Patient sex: M
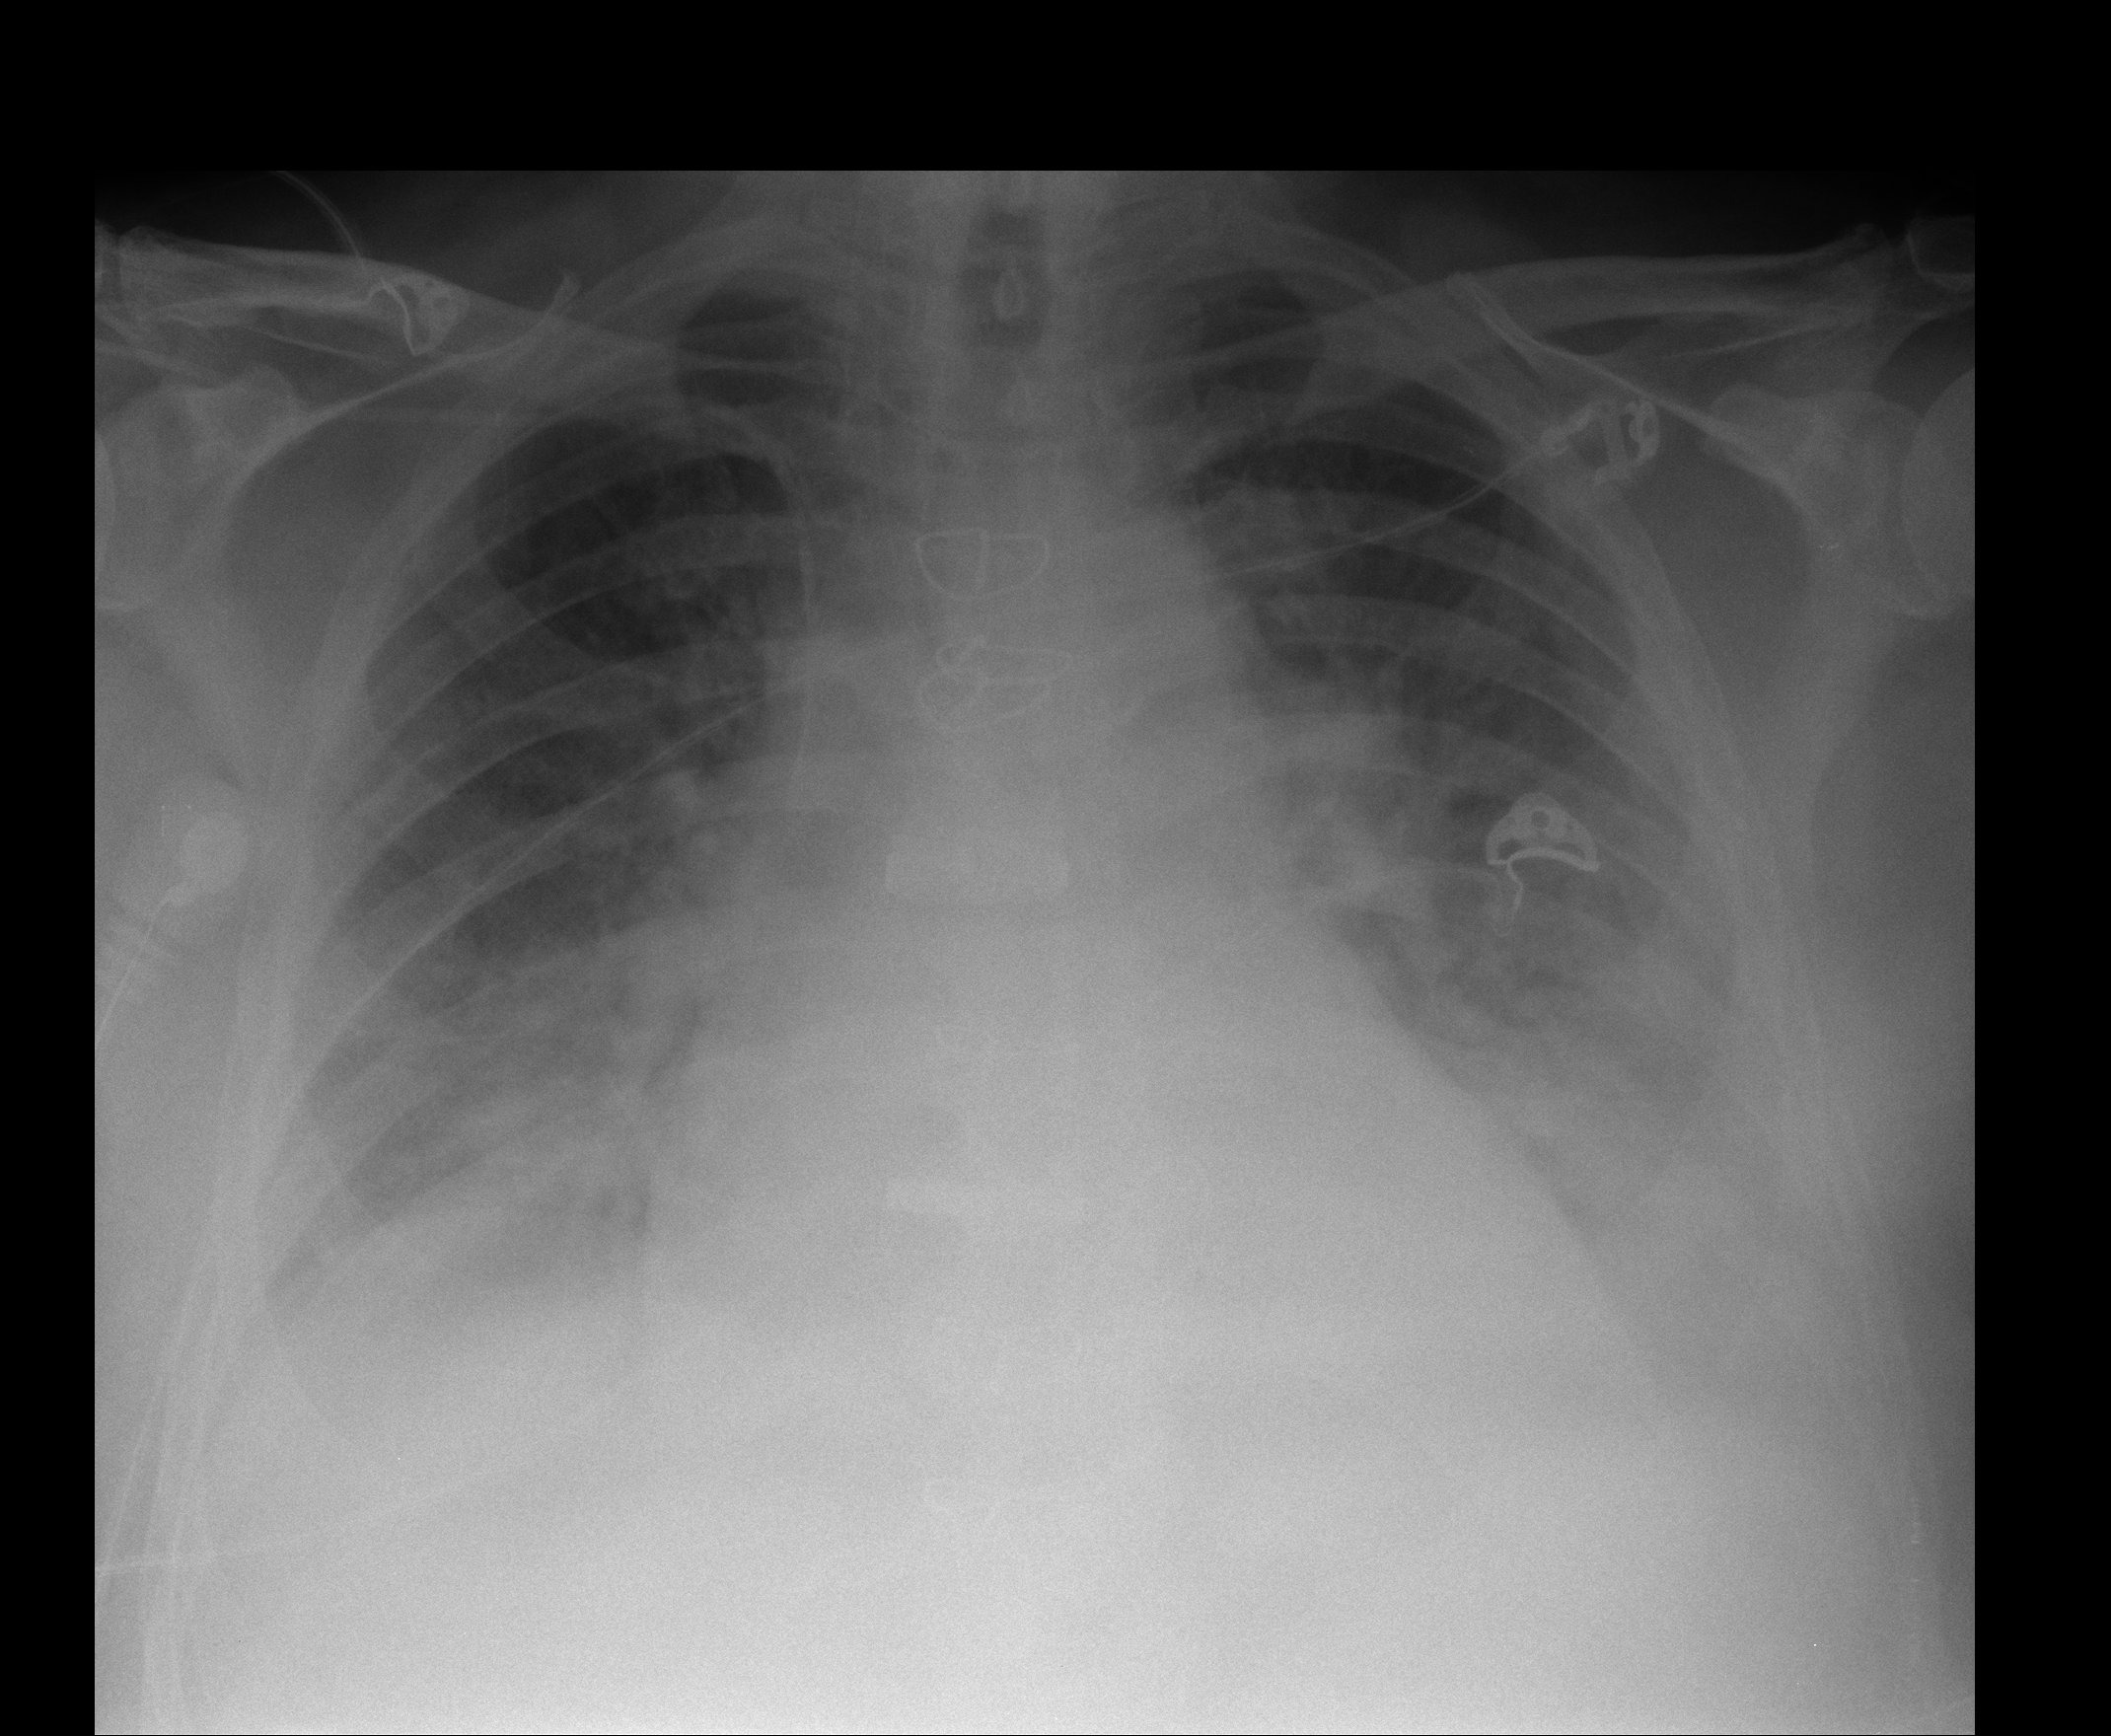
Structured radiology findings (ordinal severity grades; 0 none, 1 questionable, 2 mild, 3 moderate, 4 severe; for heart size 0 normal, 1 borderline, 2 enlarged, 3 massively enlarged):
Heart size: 2
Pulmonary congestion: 2
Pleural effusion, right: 2
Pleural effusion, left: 3
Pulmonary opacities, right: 2
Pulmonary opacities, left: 2
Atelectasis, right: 2
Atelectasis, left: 2